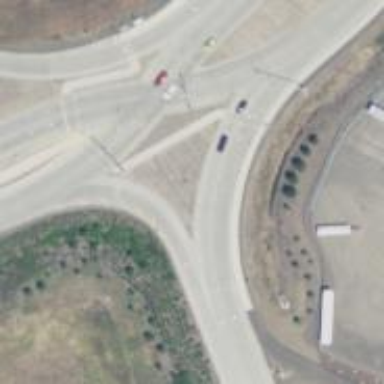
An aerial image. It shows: Motorway link at diverging diamond interchange (DDI) junction.